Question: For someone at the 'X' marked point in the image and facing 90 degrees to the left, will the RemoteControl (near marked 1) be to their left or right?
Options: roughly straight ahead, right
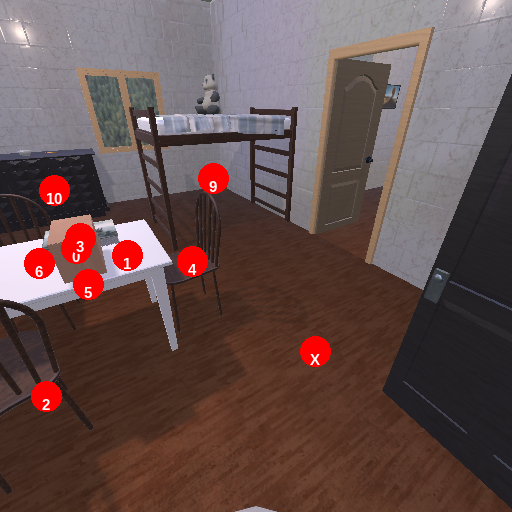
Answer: roughly straight ahead